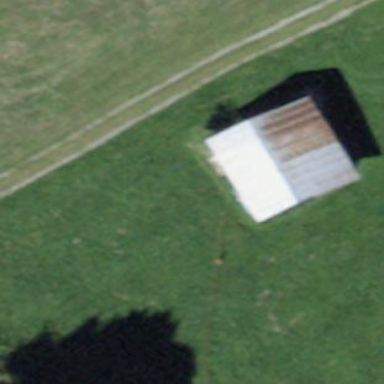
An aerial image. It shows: Barn.